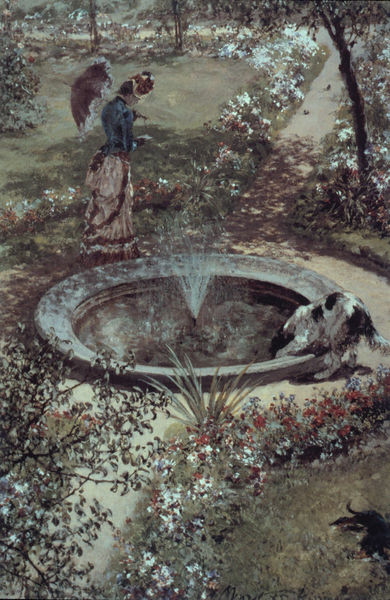
Titel: Spaziergängerin am Springbrunnen im Kurgarten in Kissingen
Künstler: Adolph Menzel
Standort: Warszawa
Institution: Nationalmuseum
Schlagwörter: baum, blau, gemälde, schatten, vogel, wasser, weiß, bäume, gelb, grün, impressionismus, landschaft, mädchen, blume, blumen, bunt, frau, grau, hut, kleid, licht, schwarz, blüte, blüten, dame, gras, hund, park, rasen, regenschirm, rot, schirm, sonnenschirm, weg, wiese, malerei, rock, jung, trinken, trinkend, barock, stein, bild, natur, strauch, vögel, gebüsch, sonne, sträucher, wege, klassizismus, pflanze, pflanzen, brunnen, genre, garten, springbrunnen, allee, tag, idylle, spazieren, vogelperspektive, monet, vert, lesen, frühling, blühen, katze, spaziergang, becken, hubi, brief, chien, jagdhund, beet, beete, blumenbeet, rabatte, agave, korsett, fontäne, wasserstrahl, femme, fleurs, ombre, verspielt, arbre, blumenbeete, rabatten, parl, klassiszismus, vierbeiner, yukka, jardin, münsterländer, fontaine, spaziergängerin, sprinbrunnen, fontane, imressinismus, liesel, marry, poppins, langer, fontäe, gemnälde, trinkt